Question: So I have an issue with the hover and divider. Here is what I am talking about:

Basically, there is an empty background space between the hovering bg and divider. I went through the CSS but didn't manage to solve anything.
Here is the CSS:
<URL>
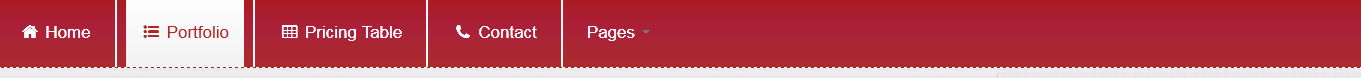
Answer: Without your HTML markup I can only assume that you are using default '<li class="divider-vertical"></li>' for divider. In that case, divider have both left and right margins 9px each. So, to remove that space, try this:
'''
.divider-vertical {
margin: 0;
}
'''
<URL>